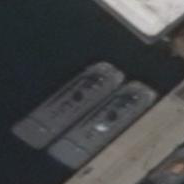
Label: civil